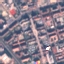
Land use / land cover class: Residential